Question: I am having a quite exotic question:
I am currently working on a "borderless" WPF Application. I successfully removed the standard windows window controls and added my own. Now I wanted to add a border to the programm. But I don't want the border to have specifc color, I want it to be in some kind of overlay mode like when you set a layer in photoshop to overlay. You can see what I mean in an example:

I really want it to look like on the left. But unfortunately I really have no idea how.
Basically what the overlay does is that it takes the background color and it makes it a bit darker.
Do you have any suggestions what I could do?
Edit: Here is a better picture of the effect
<URL>
Edit2 : So, as a short explanation because it may not be as clear as I have hoped: I am not talking about a semi-transparency. I know how to do that. The right box in both images uses that. It has a black-semitransparent look. While on the left I set the border to "overlay" mode. As you can see it gets darker but also a bit stronger in color.
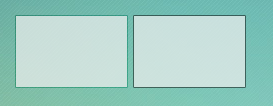
Answer: How about using the 'Transparent' brush?:
'''
<Border BorderBrush="Transparent" BorderThickness="5">
...
</Border>
'''
UPDATE >>>
Oh, hold on... I see what you want... try this instead with a semi opaque 'brush:
'''
<Border BorderBrush="3F000000" BorderThickness="5">
...
</Border>
'''
You can adjust the darkness of the 'Border', by changing the first two hexadecimal characters: '3F'.
UPDATE >>>
I believe that this the correct solution. As I said last:
> You can adjust the darkness of the 'Border', by changing the first two hexadecimal characters
So just try different values until you get the right balance of opacity. Start with hardly visible black and then increase the opacity until you get it right:
'''
<Border BorderBrush="<PHONE>" BorderThickness="5">
...
</Border>
...
<Border BorderBrush="0F000000" BorderThickness="5">
...
</Border>
...
<Border BorderBrush="1F000000" BorderThickness="5">
...
</Border>
...
<Border BorderBrush="2F000000" BorderThickness="5">
...
</Border>
'''
If none of these values look quite right still, then use a semi-opaque white instead:
'''
<Border BorderBrush="2FFFFFFF" BorderThickness="5">
...
</Border>
'''